Question: I have 3 sliders (they are dynamic, so I need to loop through them).
I have a jsFiddle here: <URL>
HTML is:
'''
<label for="slider1">item 1</label>
<input type="range" class="mtslide" name="slider1" id="slider1" min="0" max="10" value="0">
<label for="slider2">item 2</label>
<input type="range" class="mtslide" name="slider2" id="slider2" min="0" max="10" value="0">
<label for="slider3">item 3</label>
<input type="range" class="mtslide" name="slider3" id="slider3" min="0" max="10" value="0">
'''
I am trying to loop through them, and create a JSON string:
'''
function slide() {
var ExtraPrices = [20.00,30.00,50.00];
var ExtraIDs = [1,2,3];
var count = 0;
var arr = [];
$('.mtslide').each(function () {
var obj = {
id: ExtraIDs[count],
price: ExtraPrices[count],
number: $(this).slider("option", "value")
};
arr.push(obj);
count += 1;
});
alert(JSON.stringify(arr));
}
'''
However, "number" or the value of the sliders, is always null:

How do I get the correct value of each slider, within my .each loop above?
thank you,
Mark
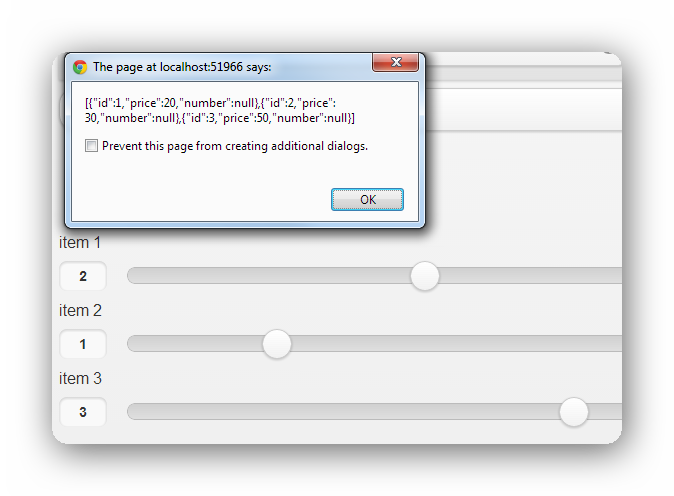
Answer: jQuery's each function actually gives you two variable: index and Element
<URL>
Assuming you want the value of each element you want something like this:
'''
$('.mtslide').each(function (index, Element) {
var obj = {
id: ExtraIDs[index],
price: ExtraPrices[index],
number: $(Element).val()
};
arr.push(obj);
});
'''
Keeping a separate array for price and id can be error prone. You should consider specifying additional values on an html element with data attribute.
<URL>
<URL>
Something like this:
'''
<input type="range" class="mtslide" name="slider1" id="slider1" min="0" max="10" value="0" data-price="20.00" data-id="1">
<input type="range" class="mtslide" name="slider2" id="slider2" min="0" max="10" value="0" data-price="30.00" data-id="2">
<input type="range" class="mtslide" name="slider3" id="slider3" min="0" max="10" value="0" data-price="50.00" data-id="3">
'''
Then you can call them more specifically to the element:
'''
$('.mtslide').each(function (index, Element) {
var obj = {
id: $(Element).data("price"),
price: $(Element).data("price"),
number: $(Element).val()
};
arr.push(obj);
});
'''
The complete fiddle:
<URL>